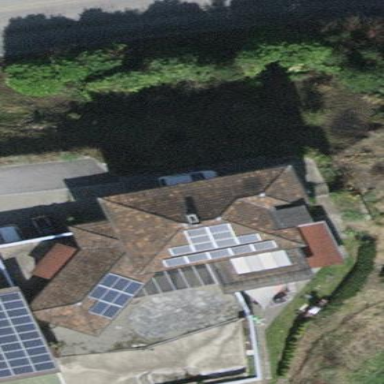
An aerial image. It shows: Garage.